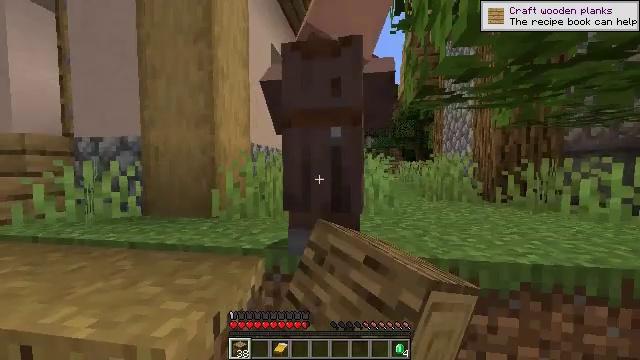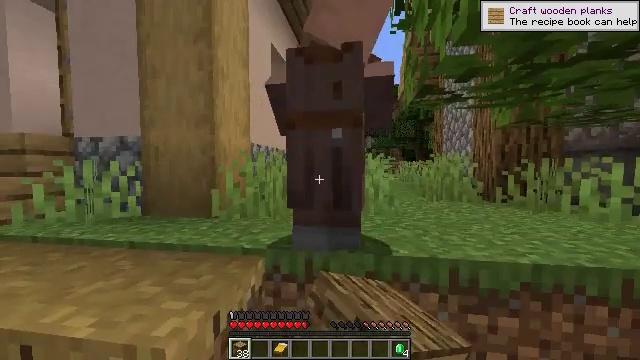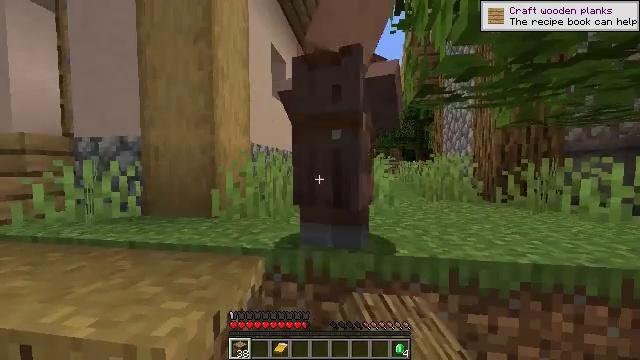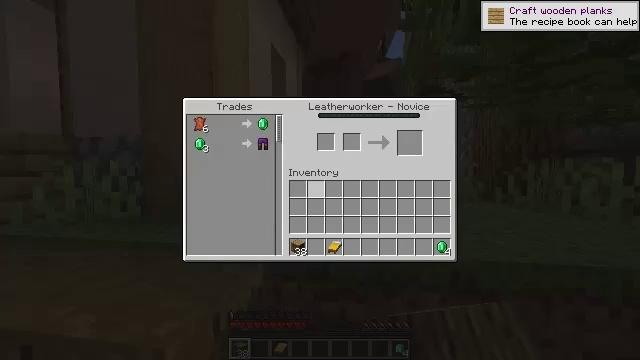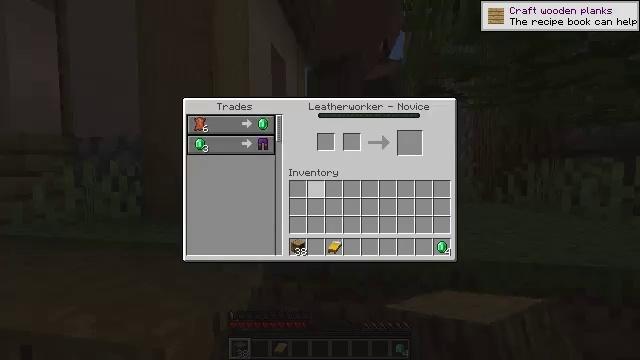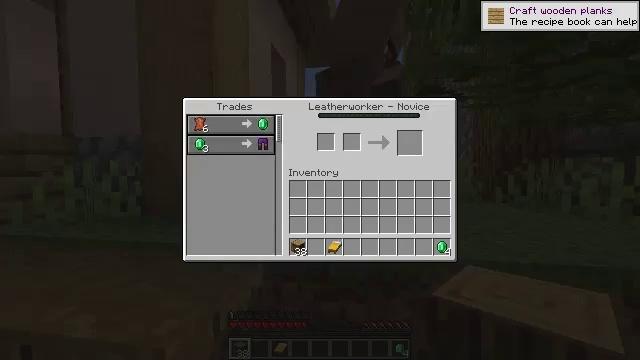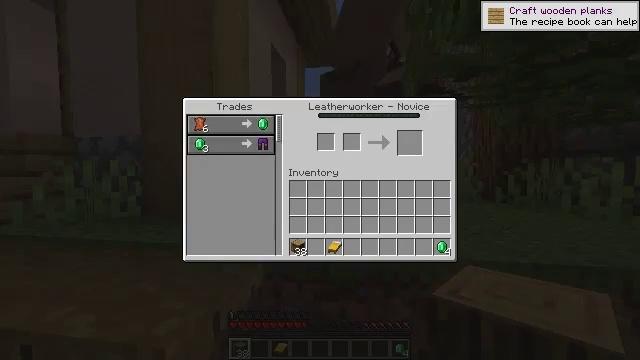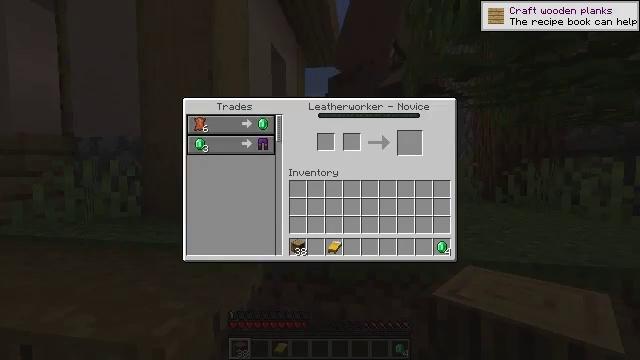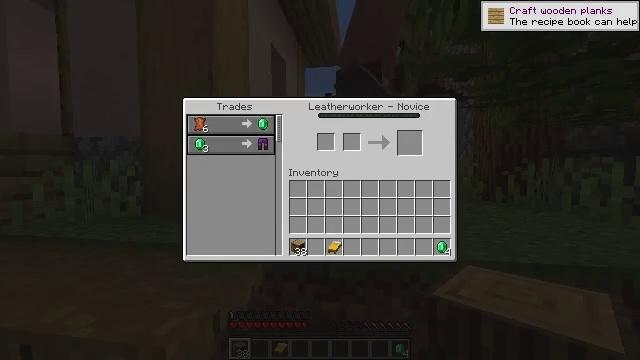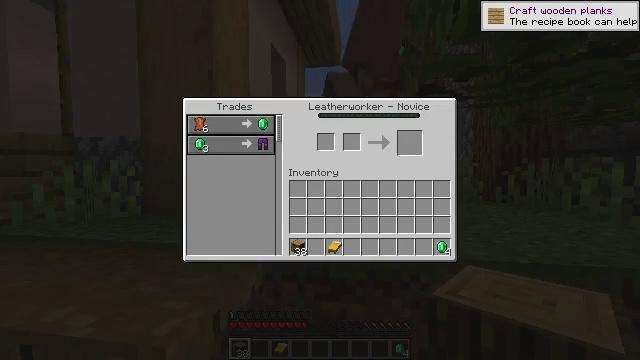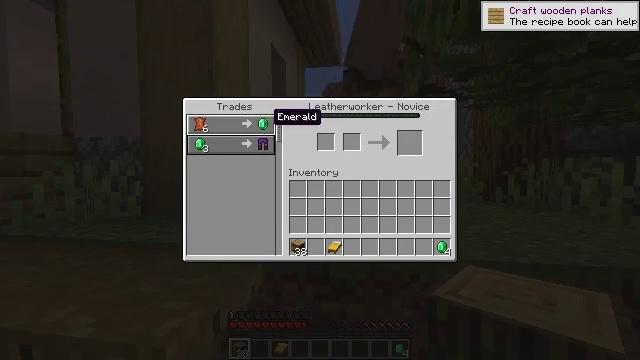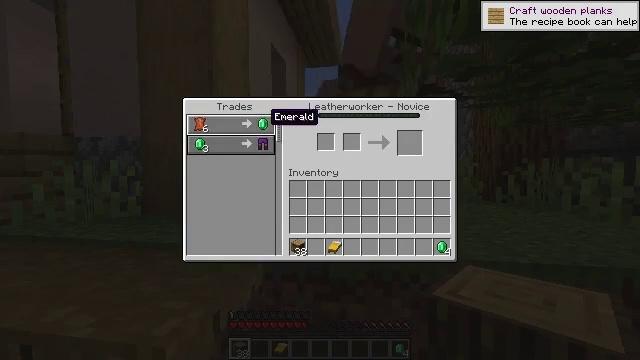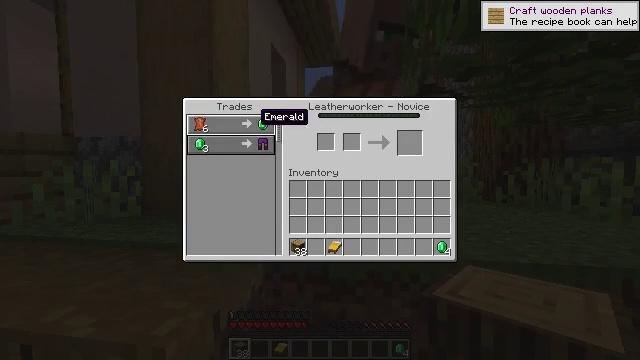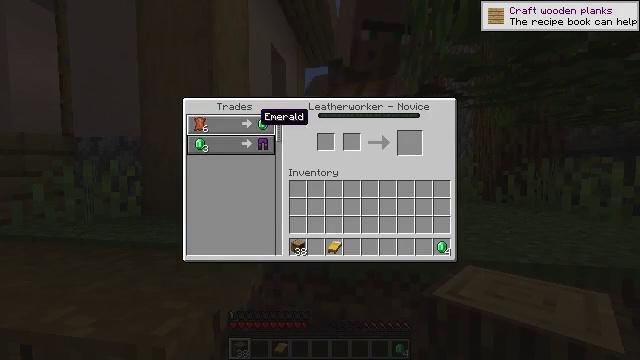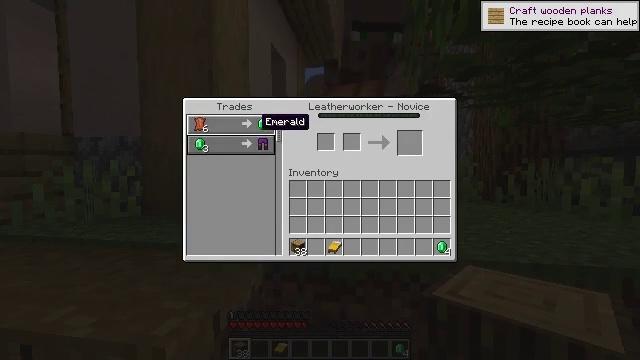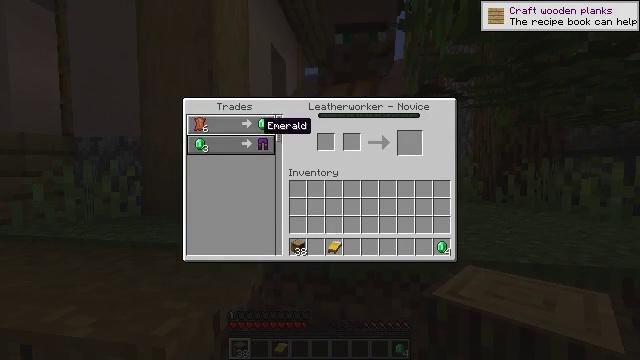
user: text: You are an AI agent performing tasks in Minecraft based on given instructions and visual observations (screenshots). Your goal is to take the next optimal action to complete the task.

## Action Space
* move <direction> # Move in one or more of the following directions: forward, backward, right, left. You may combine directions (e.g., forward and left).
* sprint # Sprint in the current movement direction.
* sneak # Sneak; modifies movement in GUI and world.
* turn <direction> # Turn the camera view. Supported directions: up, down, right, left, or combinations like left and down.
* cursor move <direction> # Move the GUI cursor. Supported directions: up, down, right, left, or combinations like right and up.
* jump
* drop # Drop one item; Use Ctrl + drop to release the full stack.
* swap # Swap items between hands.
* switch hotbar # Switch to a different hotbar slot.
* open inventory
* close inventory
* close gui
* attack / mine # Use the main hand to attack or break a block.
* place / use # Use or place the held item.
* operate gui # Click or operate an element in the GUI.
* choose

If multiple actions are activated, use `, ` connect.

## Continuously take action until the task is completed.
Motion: motion action
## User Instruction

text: Gather hay blocks from the farm.
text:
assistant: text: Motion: no_op
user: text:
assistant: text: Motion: no_op
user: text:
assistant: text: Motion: open gui
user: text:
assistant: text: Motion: no_op
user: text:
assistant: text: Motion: no_op
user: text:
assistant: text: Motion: cursor move up
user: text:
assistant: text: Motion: cursor move left and up
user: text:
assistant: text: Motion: cursor move left and up
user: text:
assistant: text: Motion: cursor move left and up
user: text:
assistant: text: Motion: cursor move left
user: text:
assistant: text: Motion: no_op
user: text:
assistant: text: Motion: cursor move left
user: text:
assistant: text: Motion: no_op
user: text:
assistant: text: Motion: no_op
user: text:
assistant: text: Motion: no_op
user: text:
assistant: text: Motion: cursor move right and down
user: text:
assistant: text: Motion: no_op
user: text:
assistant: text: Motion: no_op
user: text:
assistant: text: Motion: no_op
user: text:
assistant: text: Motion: no_op
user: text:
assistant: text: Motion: no_op
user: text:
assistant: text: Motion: no_op
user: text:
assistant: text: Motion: no_op
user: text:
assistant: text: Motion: no_op
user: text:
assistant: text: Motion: no_op
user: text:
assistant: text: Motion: no_op
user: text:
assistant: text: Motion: no_op
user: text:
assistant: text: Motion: no_op
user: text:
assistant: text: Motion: no_op
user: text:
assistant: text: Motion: cursor move up